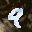
Label: 9